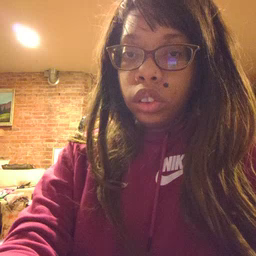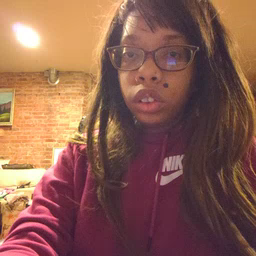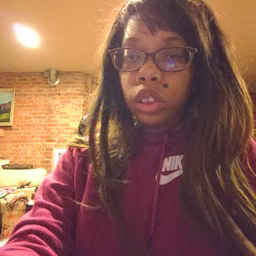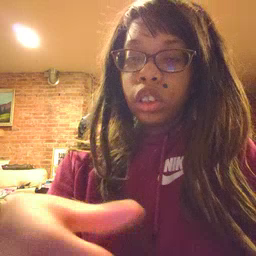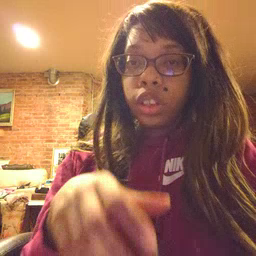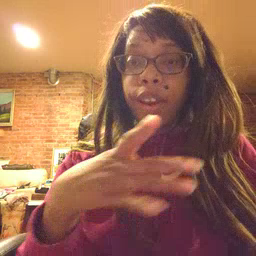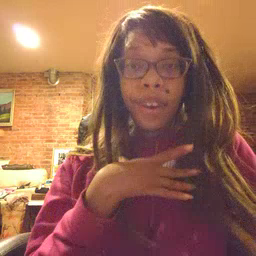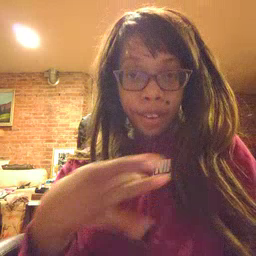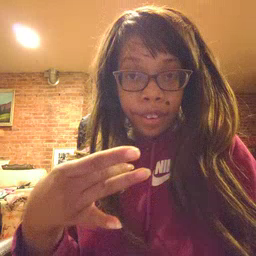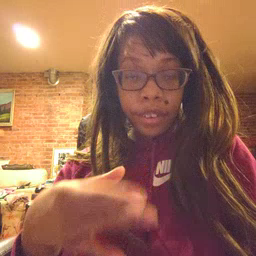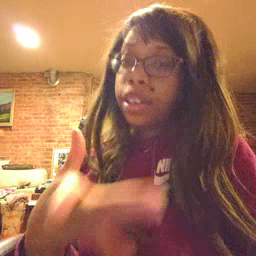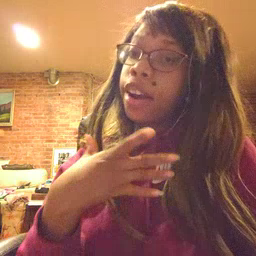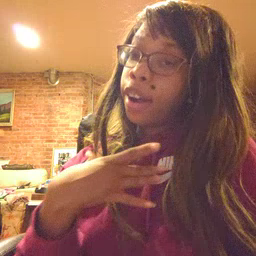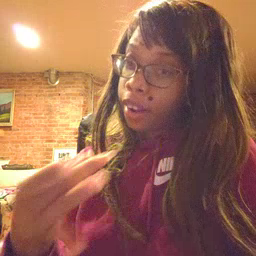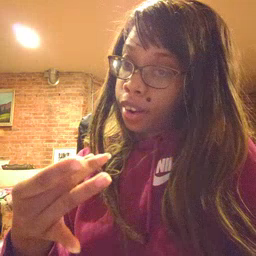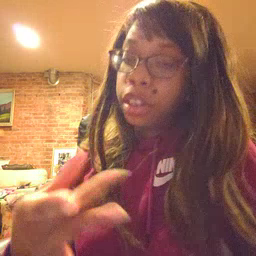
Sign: like